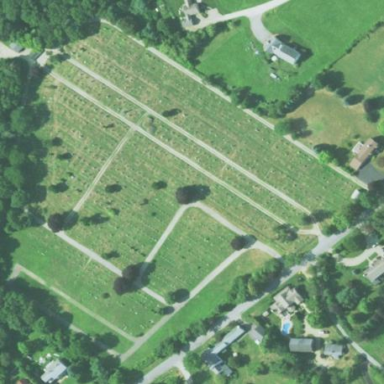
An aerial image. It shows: Cemetery with historic significance.